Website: lowes
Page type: customer-info-address
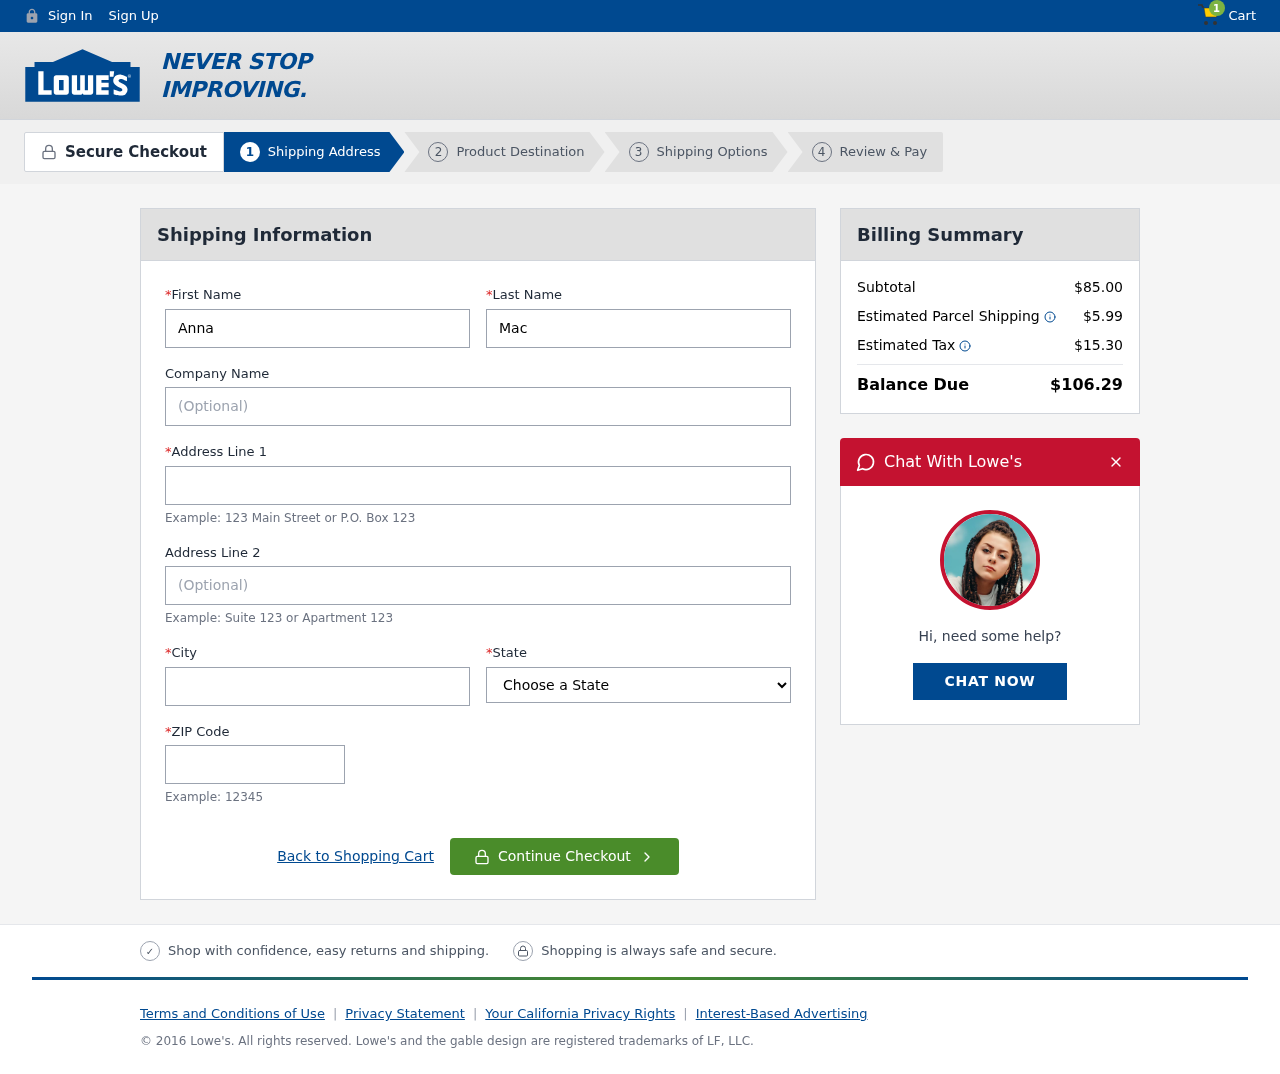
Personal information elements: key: PII_CITY
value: South Davidfort
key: PII_COMPANY
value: Hudson, Fisher and Potter
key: PII_FIRSTNAME
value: Anna
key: PII_LASTNAME
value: Macias
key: PII_POSTCODE
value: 94072
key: PII_STATE
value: Massachusetts
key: PII_STREET
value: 71250 Gray Vista
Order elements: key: ORDER_NUM_ITEMS
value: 1
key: ORDER_SUBTOTAL
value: $85.00
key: ORDER_SHIPPING_COST
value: $5.99
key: ORDER_TAX
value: $15.30
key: ORDER_TOTAL
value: $106.29